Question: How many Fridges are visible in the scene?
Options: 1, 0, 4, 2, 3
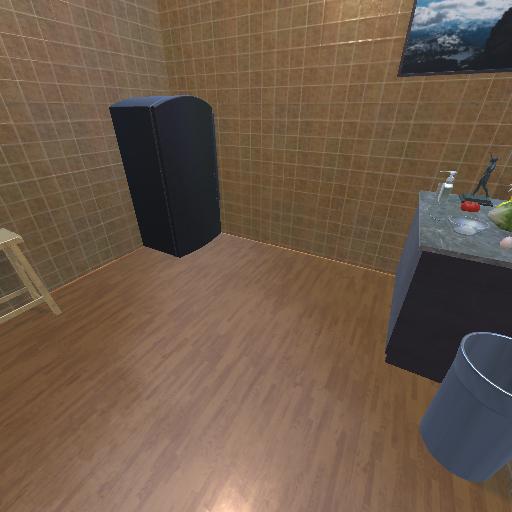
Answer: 1